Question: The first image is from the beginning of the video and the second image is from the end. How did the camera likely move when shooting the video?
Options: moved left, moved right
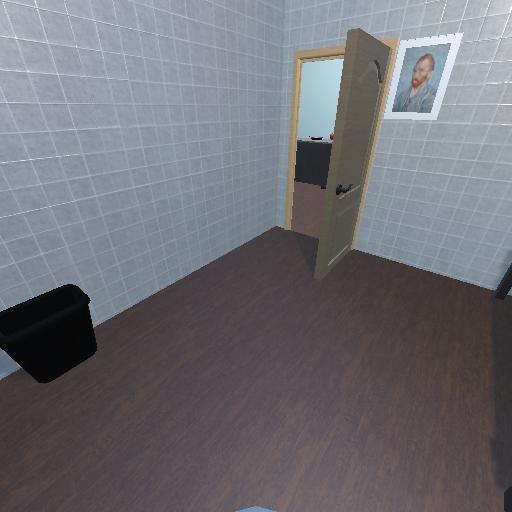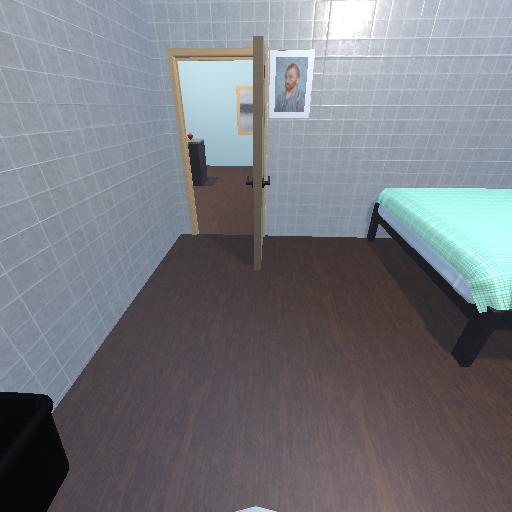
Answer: moved left